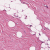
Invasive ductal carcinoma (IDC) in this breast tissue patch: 0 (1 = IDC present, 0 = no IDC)